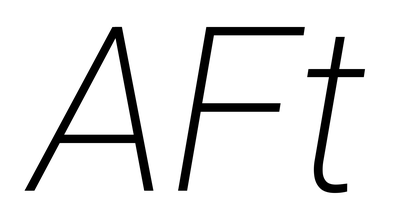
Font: Roboto-Italic_ExtraLight_Italic